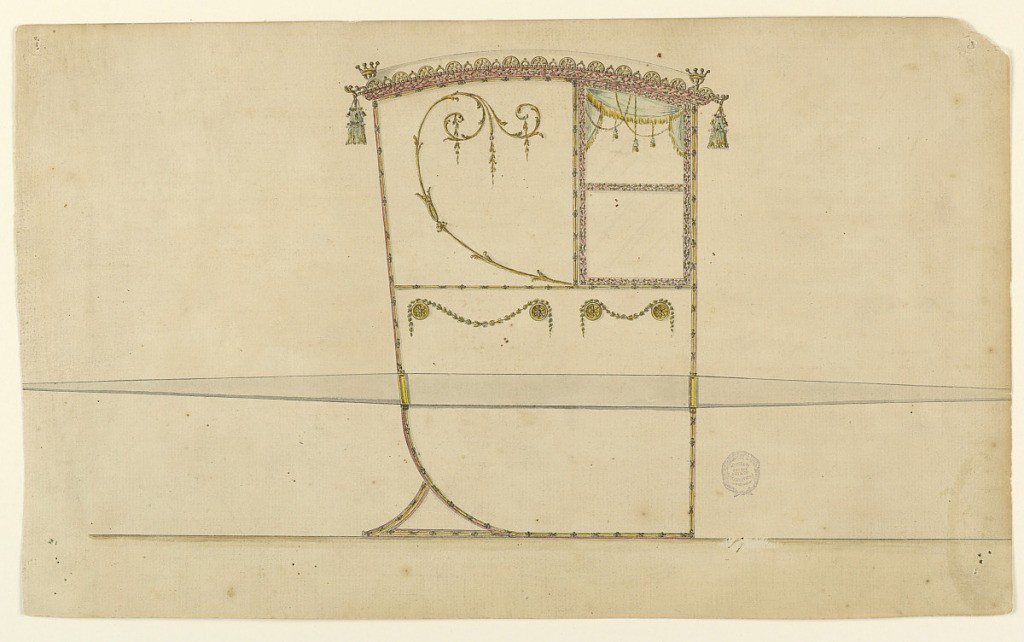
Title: Design for a sedan chair
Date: ca. 1775
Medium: Pen and ink, brush and various water colors on paper
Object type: Drawing
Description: Shown in profile turned toward the right.  Above at right is a window with two panels and a curtain.  The panel beside is decorated with a scroll.  The part below forms one panel and is decorated with two garlands laid upon two disks each at the upper corner similar to 3.  At the corners of the rood are crowns and tassels.